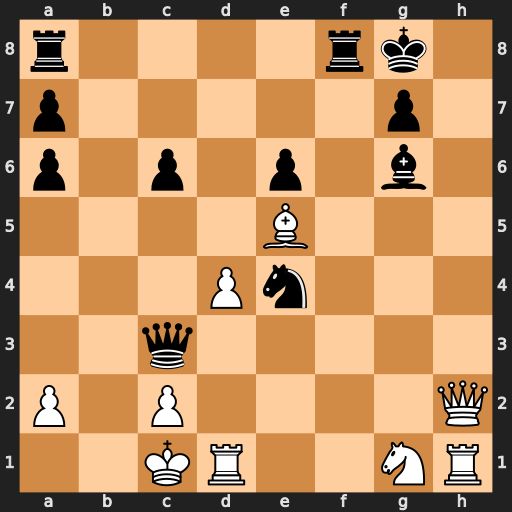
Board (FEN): r4rk1/p5p1/p1p1p1b1/4B3/3Pn3/2q5/P1P4Q/2KR2NR
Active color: w
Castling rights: -
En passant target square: -
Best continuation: Qh8+ Kf7 Qxg7+